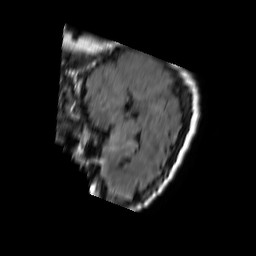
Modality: FLAIR
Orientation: sagittal
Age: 31
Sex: female
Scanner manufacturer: philips
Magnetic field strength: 1.5 T
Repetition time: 6 s
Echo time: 0.12 s